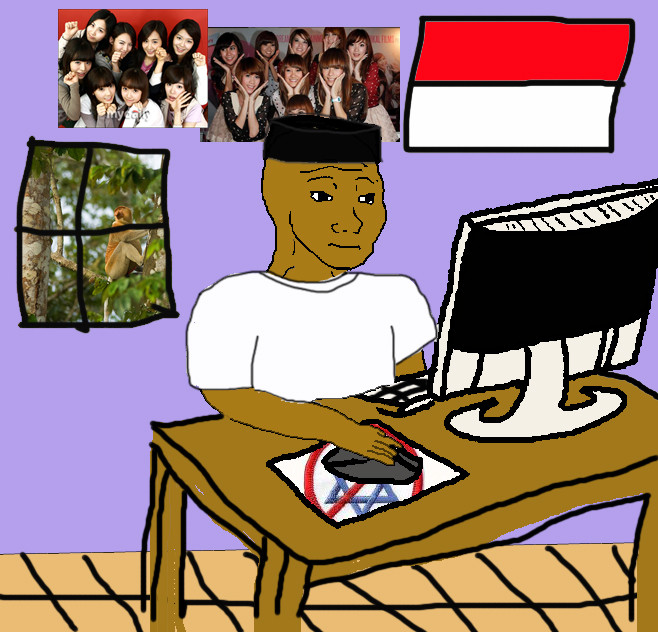
Label: 5_Wojak_with_Background